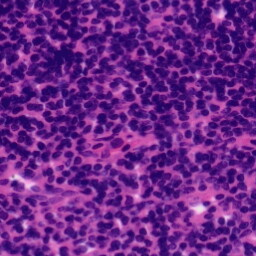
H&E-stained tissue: Tonsil